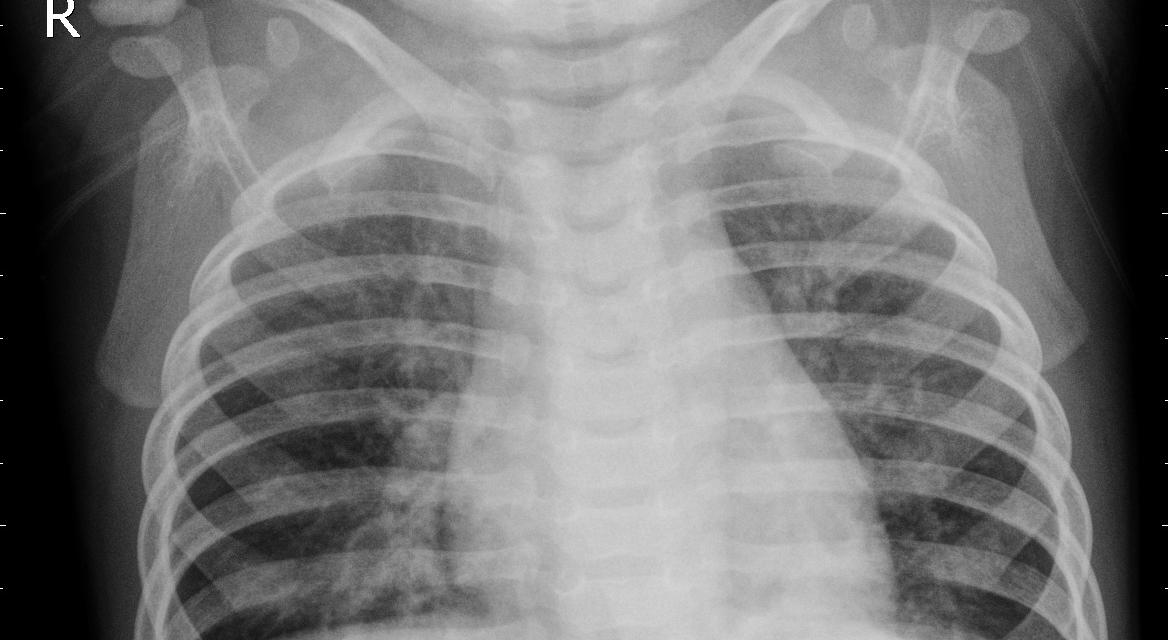
Diagnosis: PNEUMONIA